Question: I have a fairly strange behavior of '<nav>':

My html is simple:
'''
<div class="rounded screen defaultBg">
<header>
<img src="/img/logo-temp.png" alt="logo" width="185" height="88"/>
</header>
<nav>
Nav<br/>
Nav<br/> <!--Placeholder-->
Nav<br/>
Nav<br/>
Nav<br/>
Nav<br/>
Nav<br/>
Nav<br/>
Nav<br/>
Nav
</nav>
<div id="content">
...
</div>
<footer>...</footer>
</div>
'''
And the relevant CSS is
'''
nav {
display:table-cell;
width:200px;
}
#content {
display:table-cell;
width:80%;
}
.rounded {
-moz-border-radius:5px;
-webkit-border-radius:5px;
border-radius:5px;
}
.screen {
padding:3px;
display:table;
width:1000px;
margin:auto;
}
.screen header, .screen footer {
display:table-row;
text-align:center;
}
'''
The only workaround I've found was specifying the '.screen' width in '%', however, my layout will be specific to several screen sizes and thus I need an exact pixel value. Can anyone offer some insight on how this issue can be fixed please?
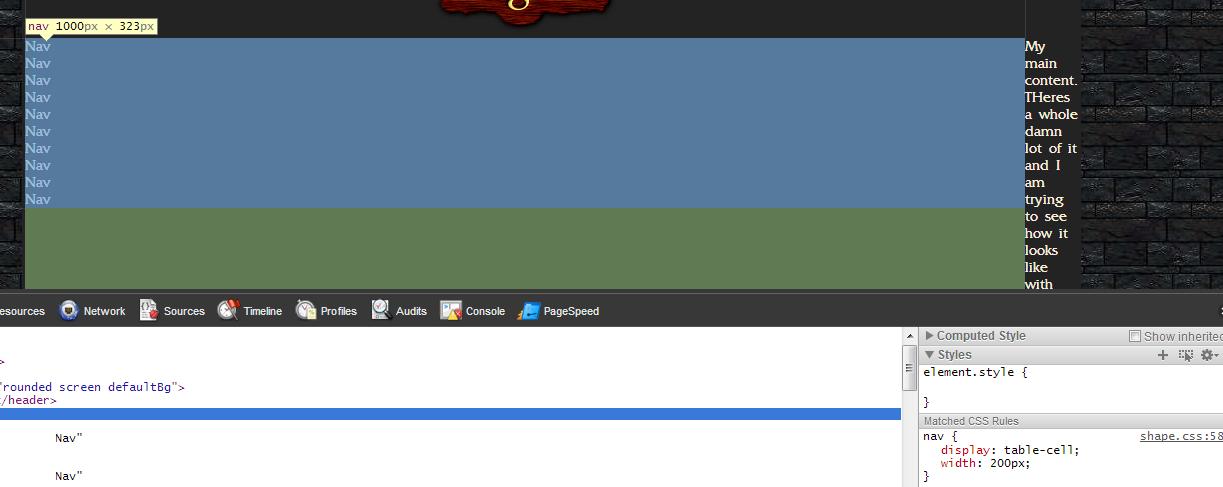
Answer: Found that for some reason the only way to work around this is by putting the header and footer outside of the 'div class="screen"' container. Looks as intended now.